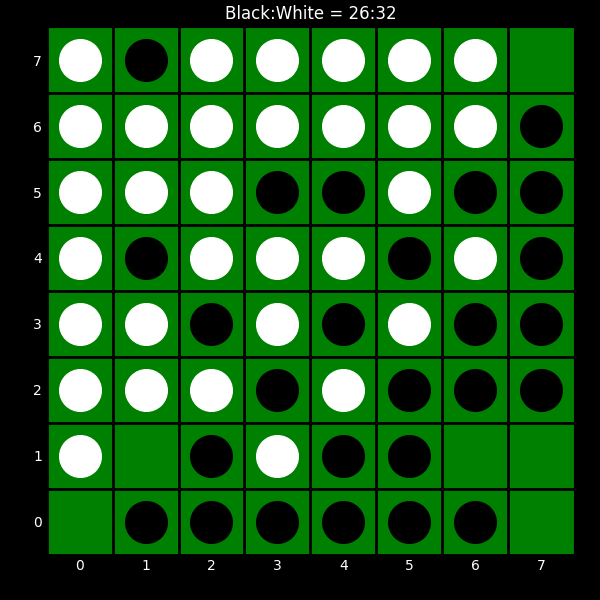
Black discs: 26
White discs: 32